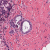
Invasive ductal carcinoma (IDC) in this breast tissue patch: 0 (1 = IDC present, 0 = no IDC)